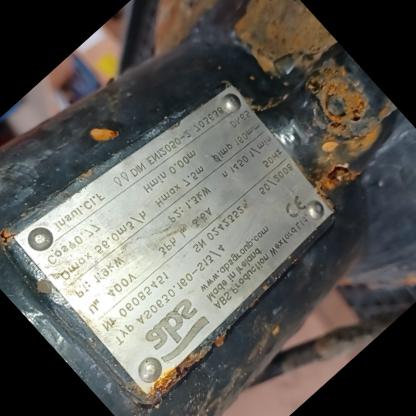
Klasa: tabliczka-znamionowa